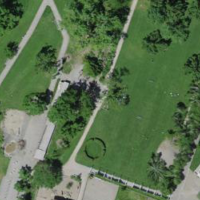
EUNIS habitat code: 53
Species observed at this site:
Certhia brachydactyla
Corvus corone
Motacilla cinerea
Cyanistes caeruleus
Anas platyrhynchos
Dendrocopos major
Streptopelia decaocto
Passer domesticus
Fringilla coelebs
Aegithalos caudatus
Buteo buteo
Lamium purpureum
Spinus spinus
Columba palumbus
Chroicocephalus ridibundus
Turdus merula
Parus major
Erithacus rubecula
Milvus milvus
Pica pica
Regulus regulus
Motacilla alba